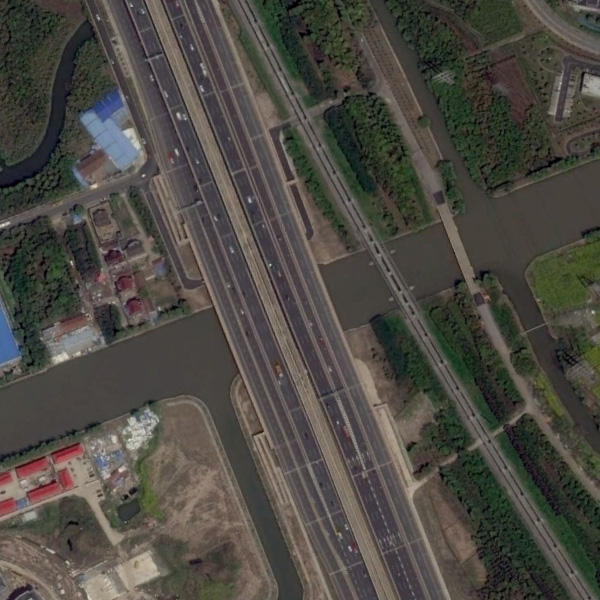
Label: Bridge